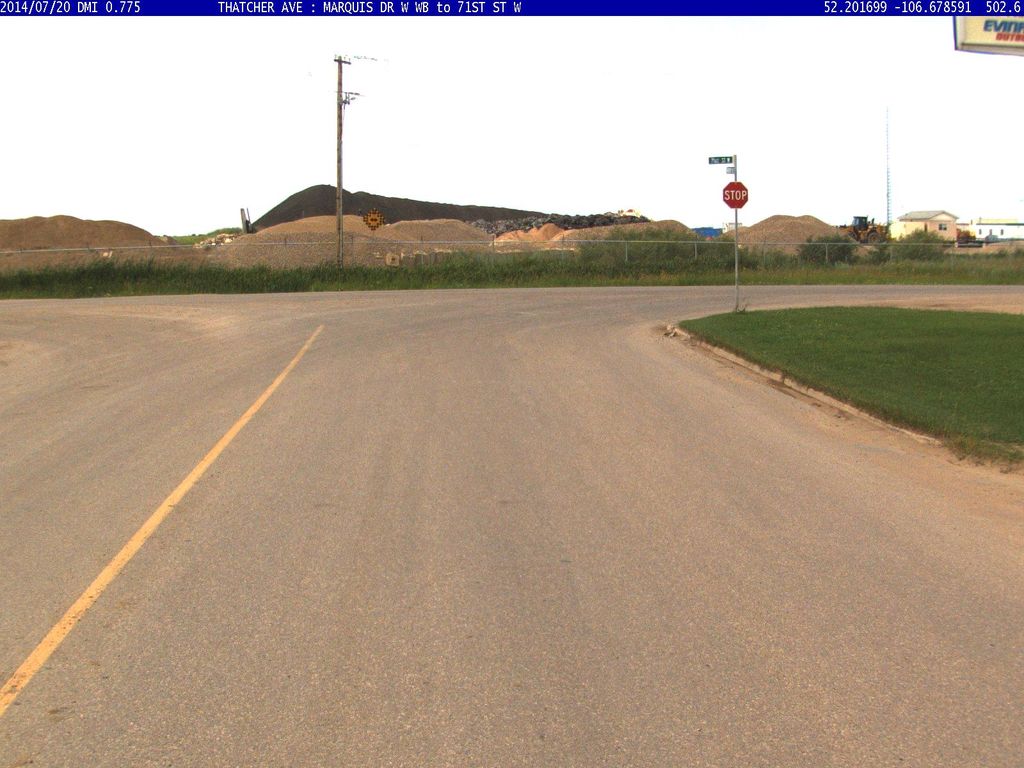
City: saskatoon